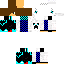
A male skeleton skin with dark skin, wearing brown helmet dressed in a blue armor chest and blue pants, featuring a closed mouth.